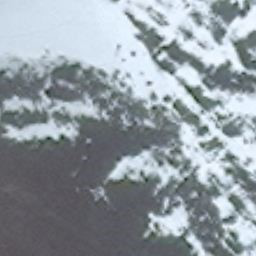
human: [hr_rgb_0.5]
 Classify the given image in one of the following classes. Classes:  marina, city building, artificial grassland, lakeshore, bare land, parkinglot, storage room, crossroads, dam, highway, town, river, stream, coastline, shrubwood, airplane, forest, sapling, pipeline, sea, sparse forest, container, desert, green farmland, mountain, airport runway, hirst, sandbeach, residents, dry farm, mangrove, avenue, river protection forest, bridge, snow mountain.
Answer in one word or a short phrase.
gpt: snow mountain